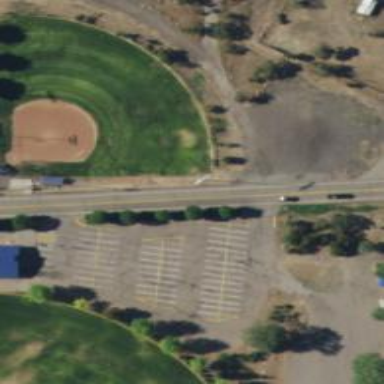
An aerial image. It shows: Baseball pitch for leisure land activities.